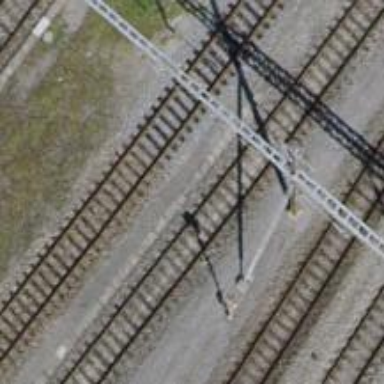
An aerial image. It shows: Single-track railway with electrified contact lines.